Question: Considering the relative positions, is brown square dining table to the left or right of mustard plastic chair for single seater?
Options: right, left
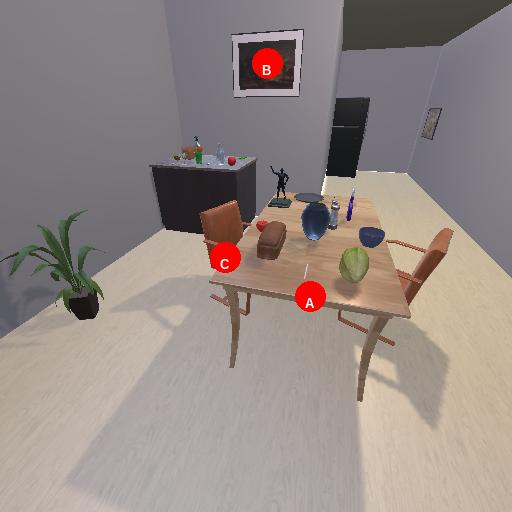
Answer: right